Question:
QUESTION - How can I make the List buttons on the right, match in size (or just fill the Nav Bar)
I have uploaded the site to here so you may see the code.
<URL>
( I removed my previous question as it was badly worded and I did not have code to show, sorry )
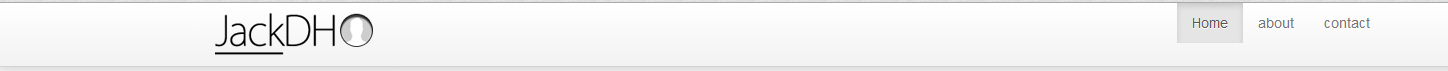
Answer: Add this code to your css file or in inline block
'''
@media (min-width: 979px){
.navbar .nav li { line-height: 45px;}
}
'''